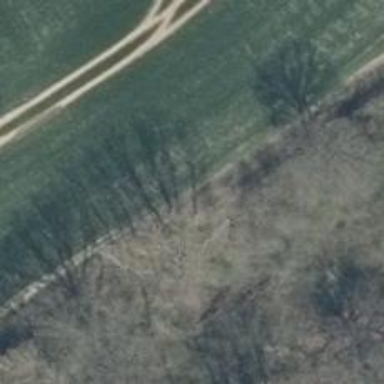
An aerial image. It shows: Dirt track road with grade 4 track type.